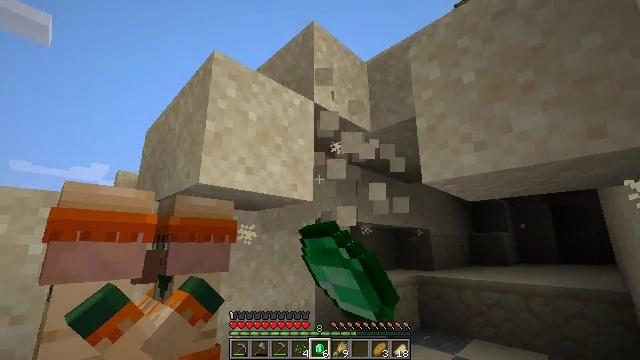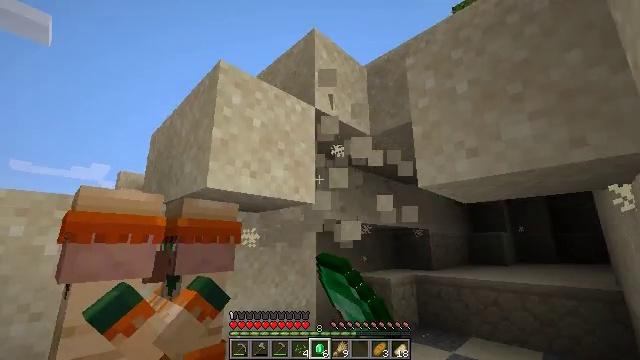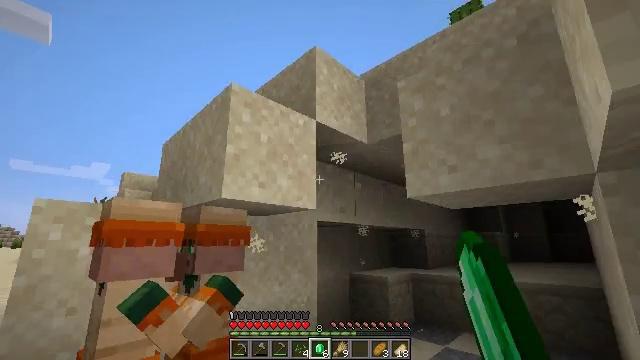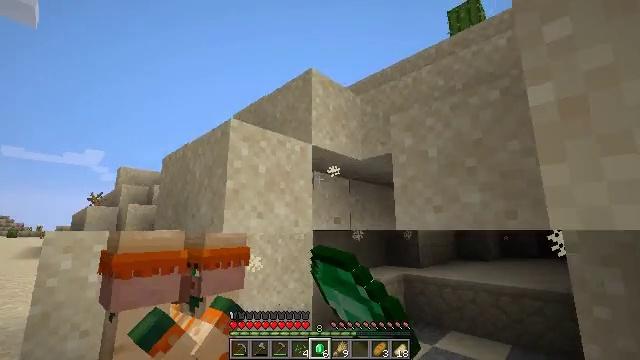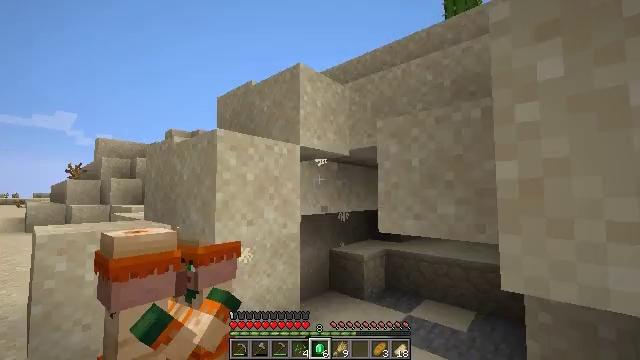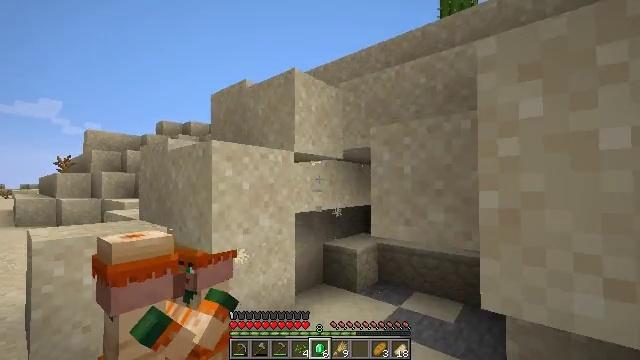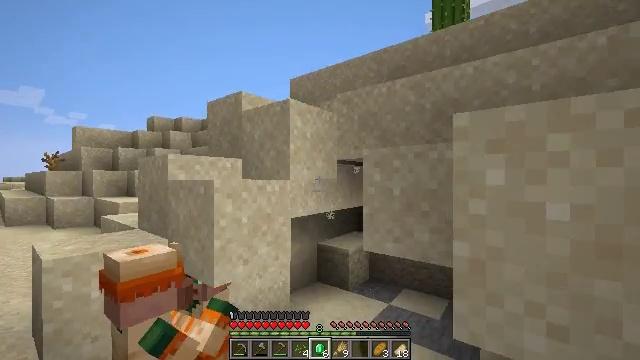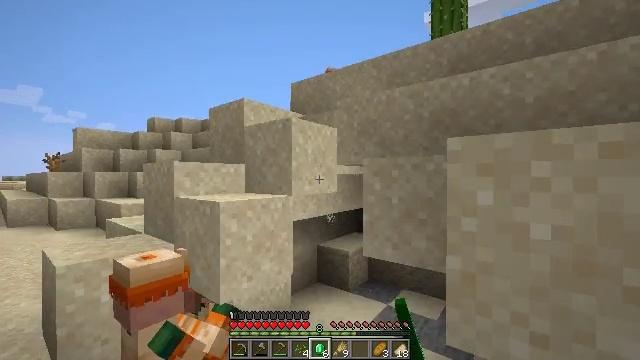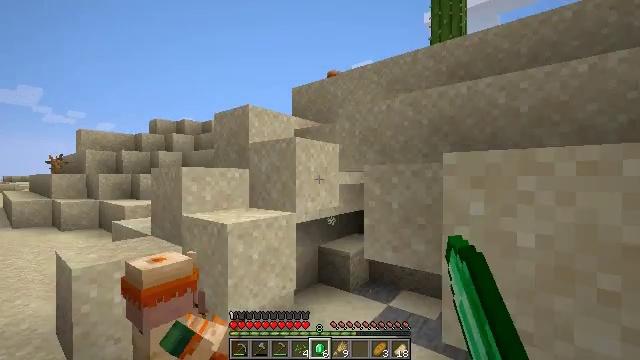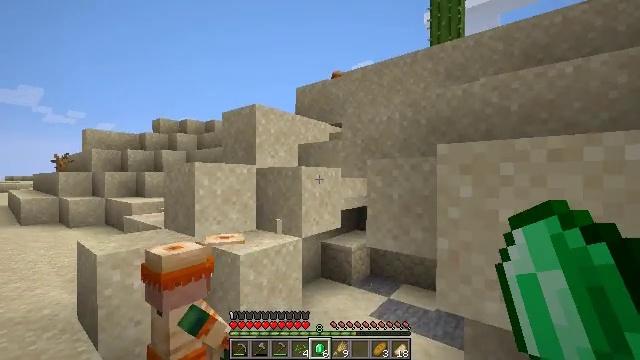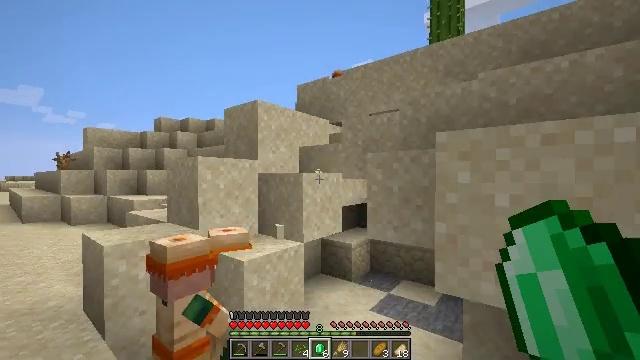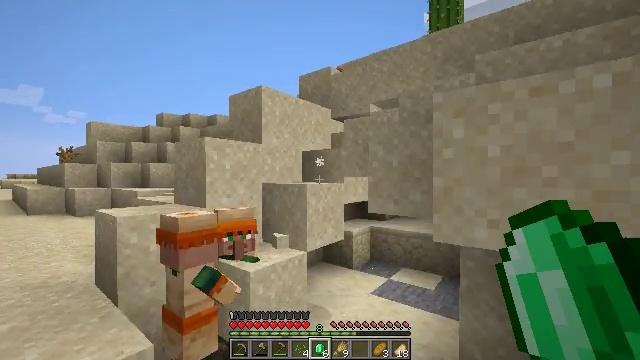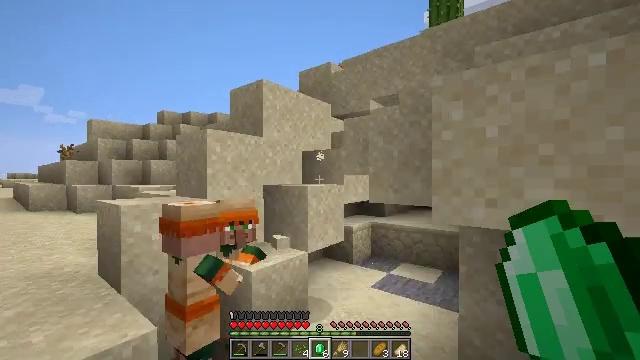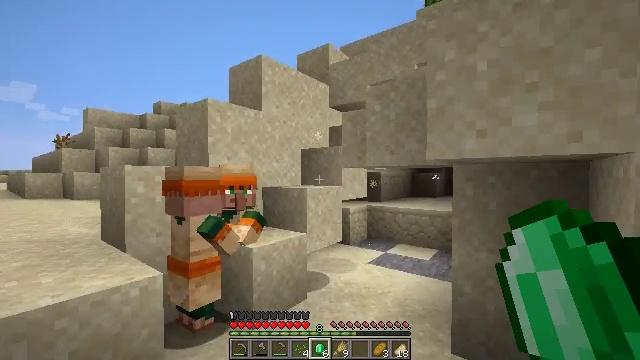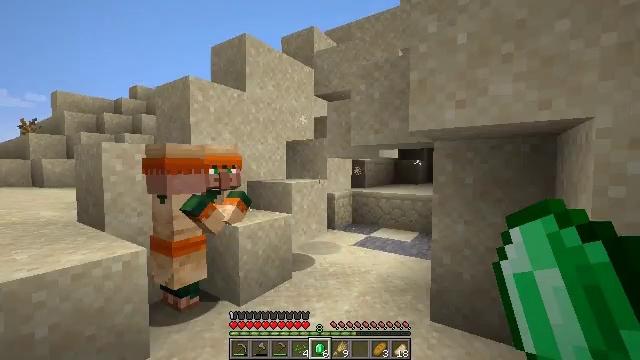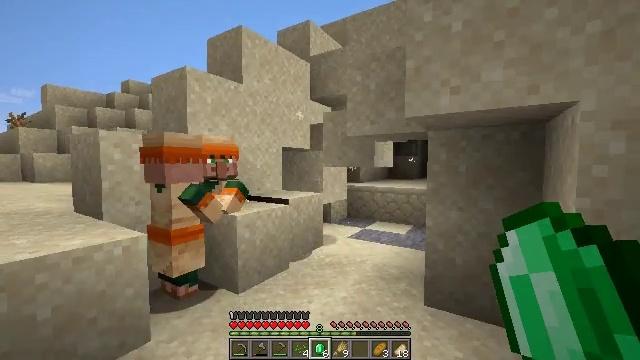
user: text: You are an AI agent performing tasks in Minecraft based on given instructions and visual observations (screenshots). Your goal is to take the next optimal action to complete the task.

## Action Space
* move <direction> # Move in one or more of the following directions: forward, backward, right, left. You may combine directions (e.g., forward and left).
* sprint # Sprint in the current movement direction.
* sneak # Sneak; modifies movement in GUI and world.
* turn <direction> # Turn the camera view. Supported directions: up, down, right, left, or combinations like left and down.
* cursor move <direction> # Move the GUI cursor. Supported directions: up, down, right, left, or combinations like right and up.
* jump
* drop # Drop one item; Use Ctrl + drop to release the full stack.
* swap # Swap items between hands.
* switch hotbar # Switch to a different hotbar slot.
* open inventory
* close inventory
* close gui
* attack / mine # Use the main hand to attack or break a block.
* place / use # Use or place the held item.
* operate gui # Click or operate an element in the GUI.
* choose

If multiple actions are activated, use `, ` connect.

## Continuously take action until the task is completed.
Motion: motion action
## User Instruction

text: Remove an emerald from the inventory.
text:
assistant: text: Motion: move back, attack / mine
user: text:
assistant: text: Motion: move back, attack / mine
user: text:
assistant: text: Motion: move back, turn down, jump
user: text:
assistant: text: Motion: move back and move left, turn right and down, jump
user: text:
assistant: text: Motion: move back and move left, turn right and down, jump
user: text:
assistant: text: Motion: move back and move left, turn right and down, jump
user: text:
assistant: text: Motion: move back and move left
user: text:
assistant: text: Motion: no_op
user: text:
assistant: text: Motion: no_op
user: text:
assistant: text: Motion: no_op
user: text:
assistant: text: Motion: no_op
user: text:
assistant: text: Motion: no_op
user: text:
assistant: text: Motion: no_op
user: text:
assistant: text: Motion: move left, turn right and down
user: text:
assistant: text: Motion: move forward and move left, turn right
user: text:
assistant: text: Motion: move forward and move left, turn right
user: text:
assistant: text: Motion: move forward and move left, turn right
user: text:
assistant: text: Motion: move forward and move left, turn right and down
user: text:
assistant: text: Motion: move forward and move left, turn right
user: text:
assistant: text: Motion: move forward and move left, turn right
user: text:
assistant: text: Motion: move forward and move left
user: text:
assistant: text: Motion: move forward and move left, turn right
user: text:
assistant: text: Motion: move forward and move left, turn up
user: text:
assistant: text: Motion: move forward
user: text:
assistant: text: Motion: no_op
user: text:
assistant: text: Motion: no_op
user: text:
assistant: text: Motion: no_op
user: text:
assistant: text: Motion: turn right and up
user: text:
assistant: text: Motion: no_op
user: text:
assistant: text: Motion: move forward